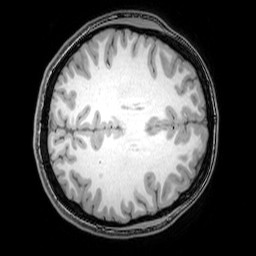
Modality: T1w
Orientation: axial
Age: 24
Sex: female
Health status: healthy
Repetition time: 0.081 s
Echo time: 0.037 s